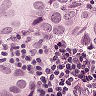
Metastatic tissue present: yes